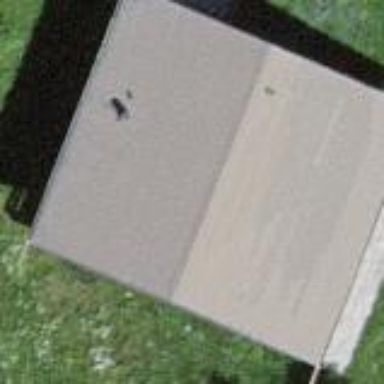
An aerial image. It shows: Simple house.